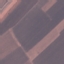
Land use / land cover class: AnnualCrop